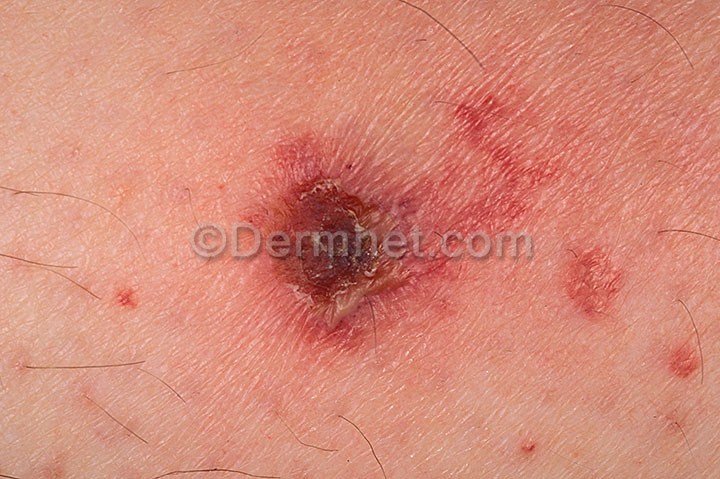
Disease: Vasculitis Photos